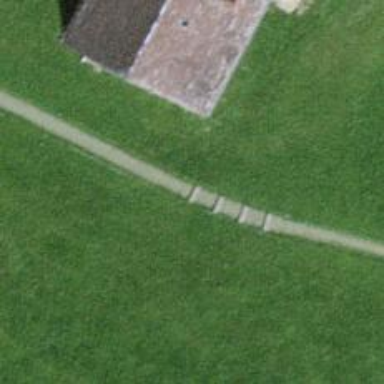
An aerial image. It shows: Set of steps with smooth sett surface. The trail visibility is excellent.